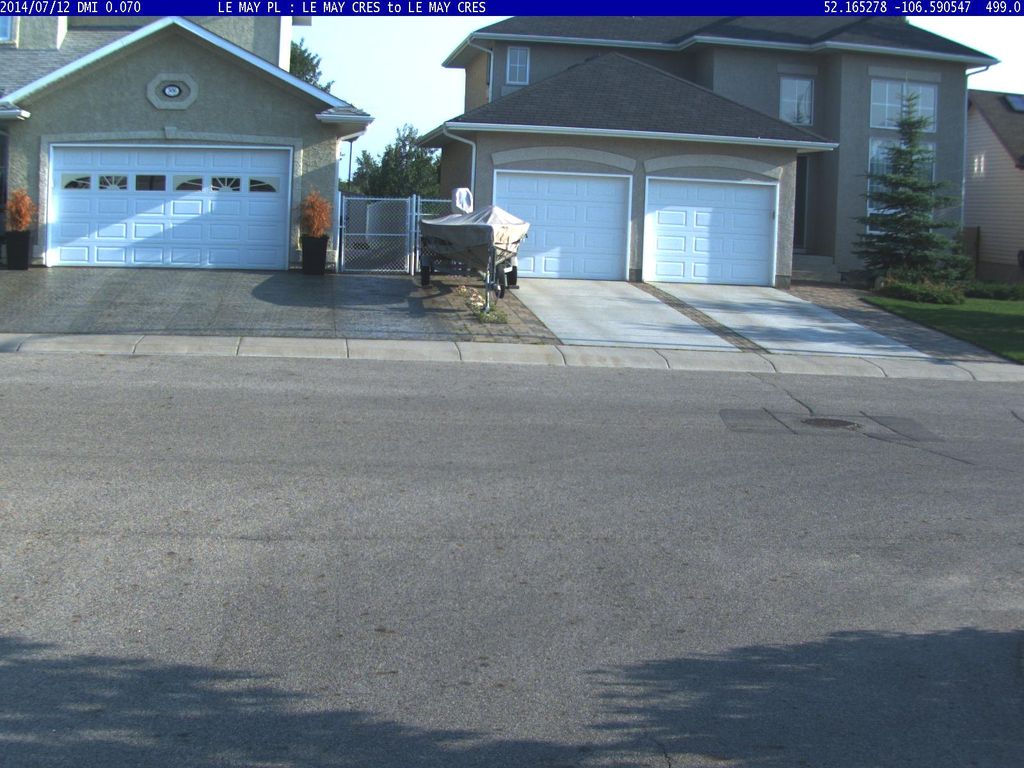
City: saskatoon